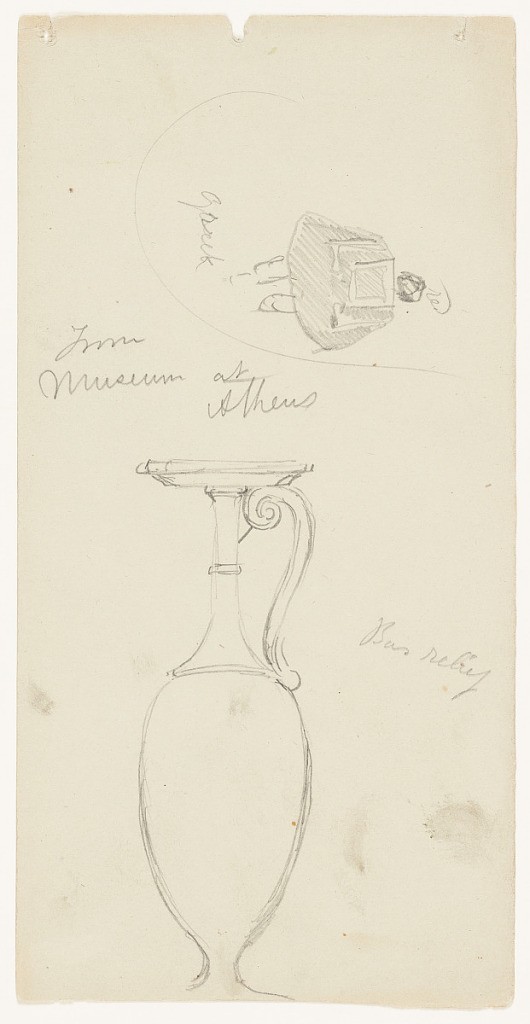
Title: Figure and Amphora from the Museum at Athens, Greece
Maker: Frederic Edwin Church, American, 1826–1900
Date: April 14-25, 1869
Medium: Graphite on gray-green wove paper
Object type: Drawing
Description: Object sketch of a relief carving showing an elaborate amphora (or narrow-necked vase with handles) in the Museum of Athens, Greece. Body of the vase is wide and tapers down to a narrow neck. One elaborate handle is shown at right. Above the amphora and oriented to the right, a sketch of a figure wearing a broad, billowing coat is included.